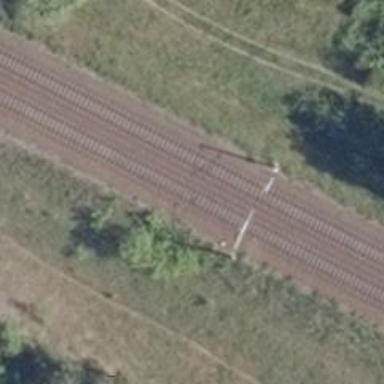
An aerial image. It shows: Railway milestone.